Fundus camera: zeiss
Shooting center: midpoint
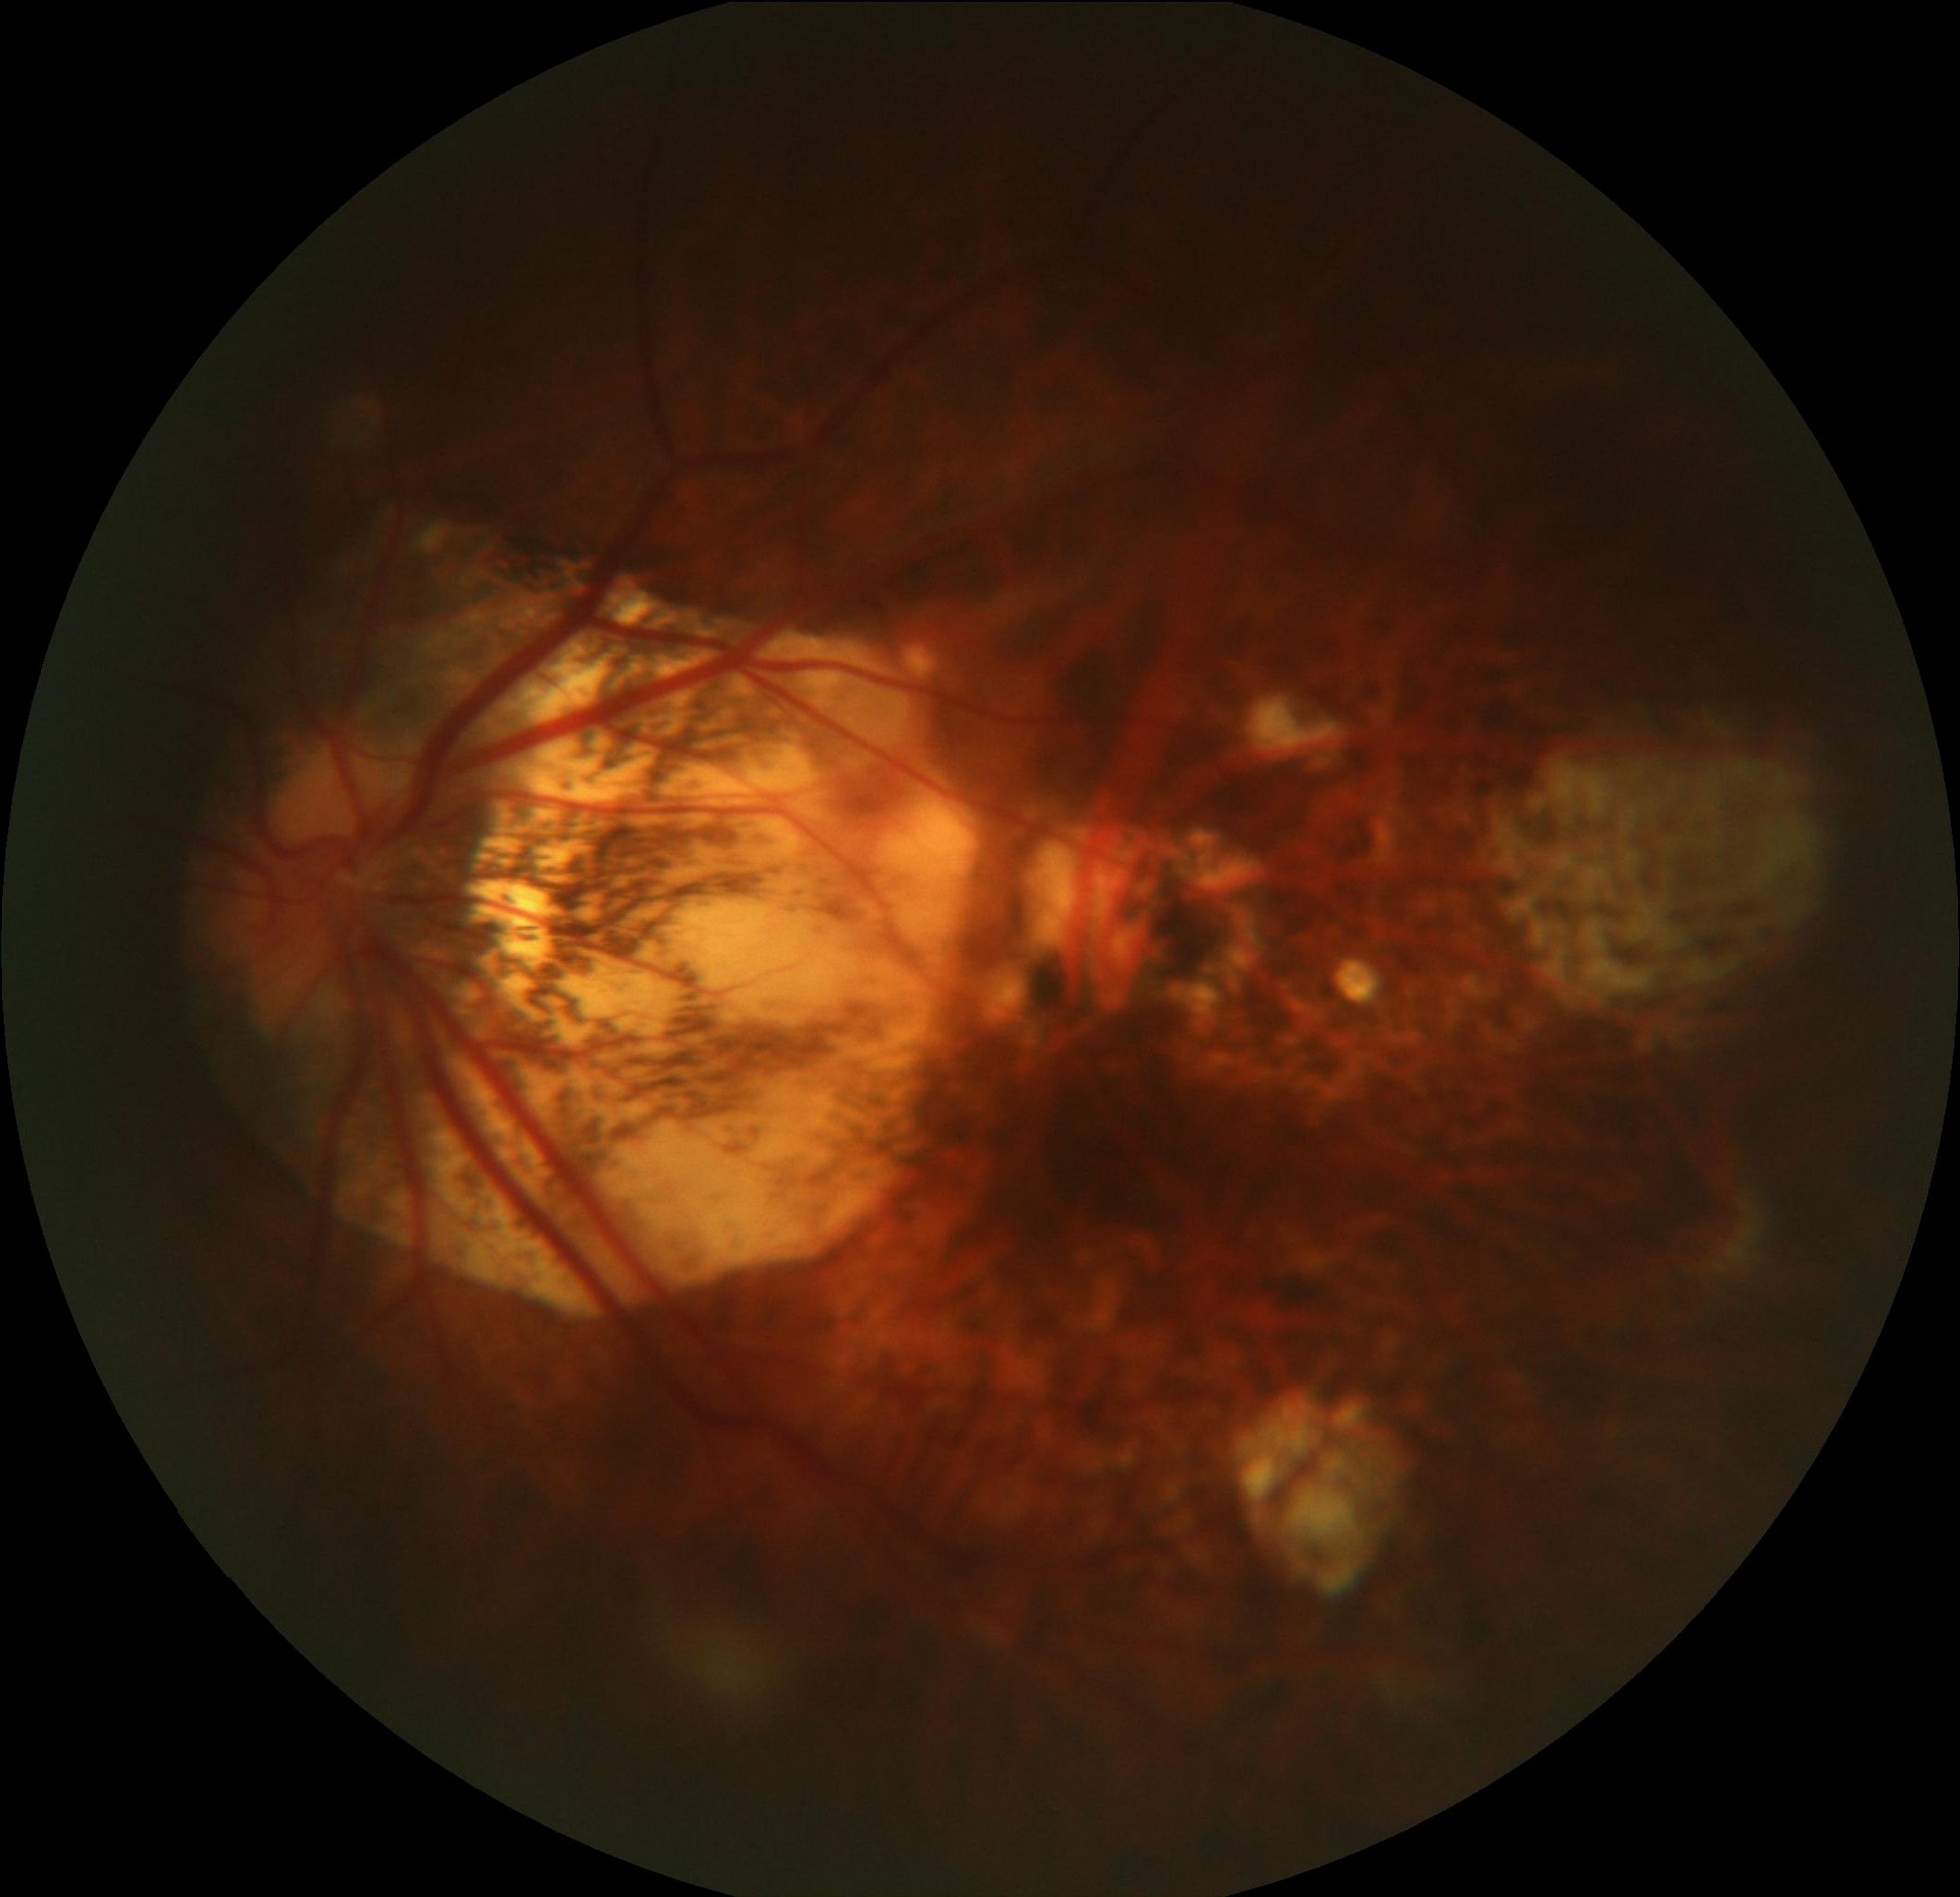
Pathologic myopia: yes
Patchy retinal atrophy: present
Retinal detachment: absent